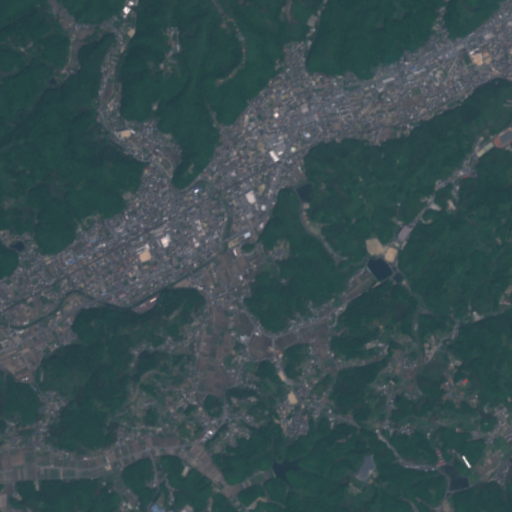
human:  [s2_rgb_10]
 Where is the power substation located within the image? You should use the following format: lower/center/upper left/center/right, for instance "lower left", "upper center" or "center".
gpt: The power substation is located in the center of the image.
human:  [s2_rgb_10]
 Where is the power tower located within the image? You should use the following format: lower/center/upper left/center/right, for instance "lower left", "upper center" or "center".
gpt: The power tower is located in the center right of the image.
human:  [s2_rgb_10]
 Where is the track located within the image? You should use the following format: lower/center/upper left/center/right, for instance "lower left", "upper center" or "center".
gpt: There is no track in the image.